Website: lowes
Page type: payment
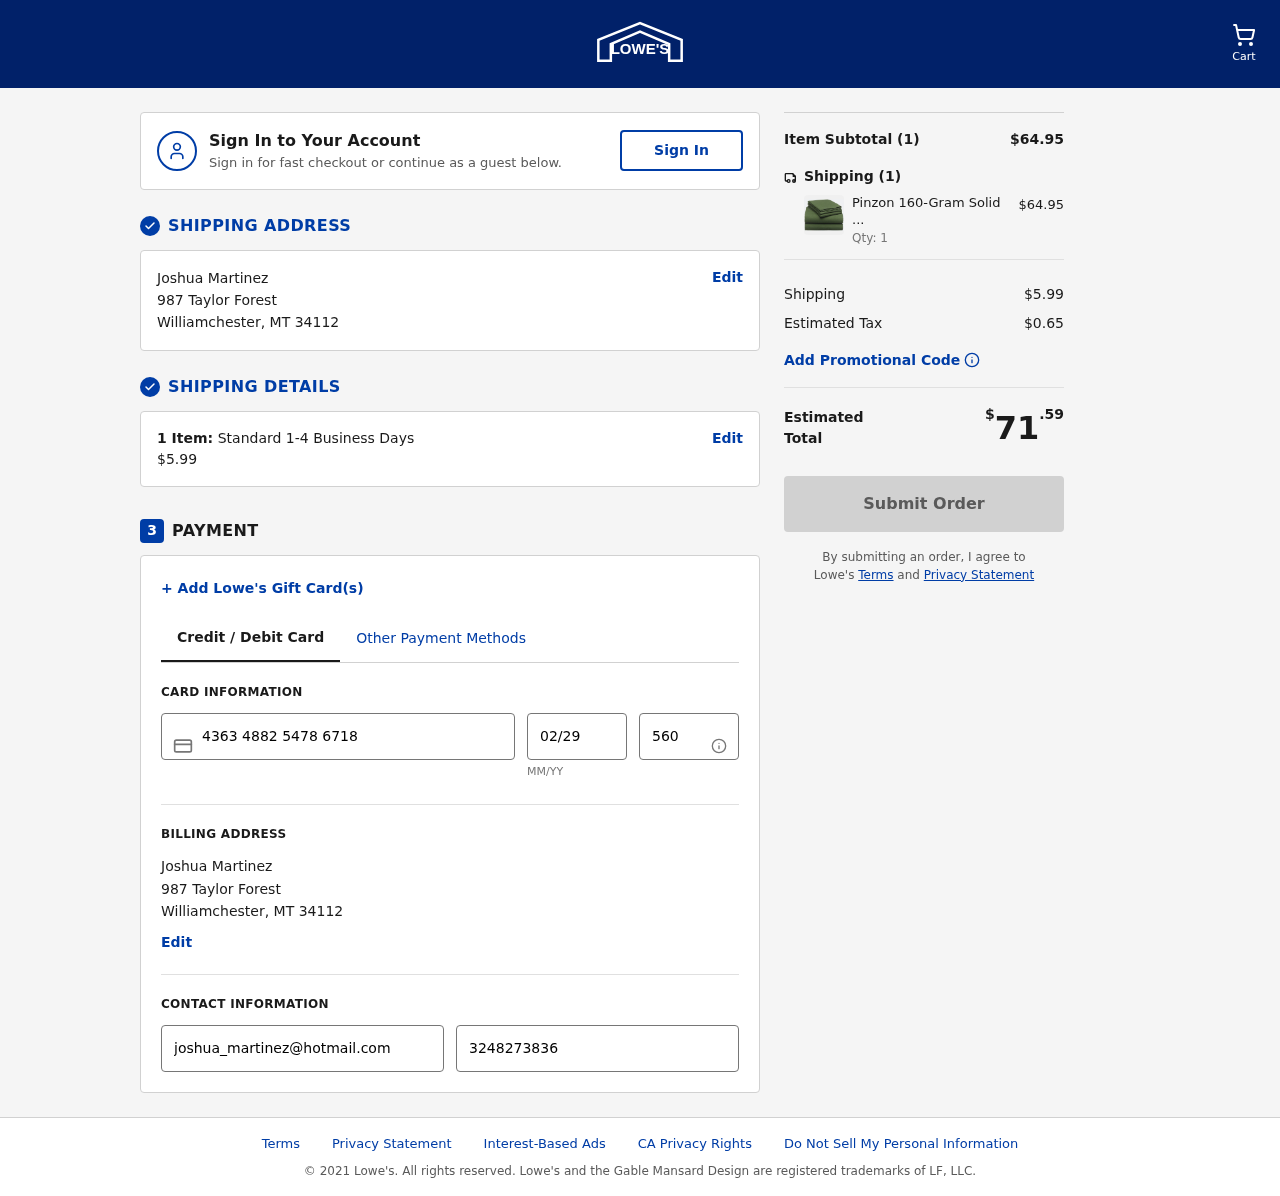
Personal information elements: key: PII_CARD_CVV
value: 560
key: PII_CARD_EXPIRY
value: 02/29
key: PII_CARD_NUMBER
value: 4363 4882 5478 6718
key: PII_CITY
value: Williamchester
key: PII_EMAIL
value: joshua_martinez@hotmail.com
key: PII_FULLNAME
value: Joshua Martinez
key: PII_PHONE
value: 3248273836
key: PII_POSTCODE
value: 34112
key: PII_STATE_ABBR
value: MT
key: PII_STREET
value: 987 Taylor Forest
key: PII_FULLNAME2
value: Joshua Martinez
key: PII_CITY2
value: Williamchester
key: PII_STATE_ABBR2
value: MT
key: PII_POSTCODE_FULL
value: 34112
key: PII_POSTCODE_NUMERIC
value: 34112
Product elements: key: PRODUCT1_NAME
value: Pinzon 160-Gram Solid Flannel Full Sheet Set, Olive
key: PRODUCT1_PRICE
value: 64.95
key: PRODUCT1_QUANTITY
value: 1
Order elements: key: ORDER_NUM_ITEMS
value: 1
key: ORDER_SHIPPING_COST
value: $5.99
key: ORDER_NUM_ITEMS2
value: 1
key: ORDER_SUBTOTAL
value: $64.95
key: ORDER_NUM_ITEMS3
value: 1
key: ORDER_SHIPPING_COST2
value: $5.99
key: ORDER_TAX
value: $0.65
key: ORDER_TOTAL
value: $71.59